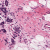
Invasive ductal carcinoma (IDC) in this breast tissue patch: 0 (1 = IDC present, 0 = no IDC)